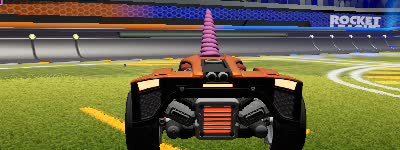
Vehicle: breakout